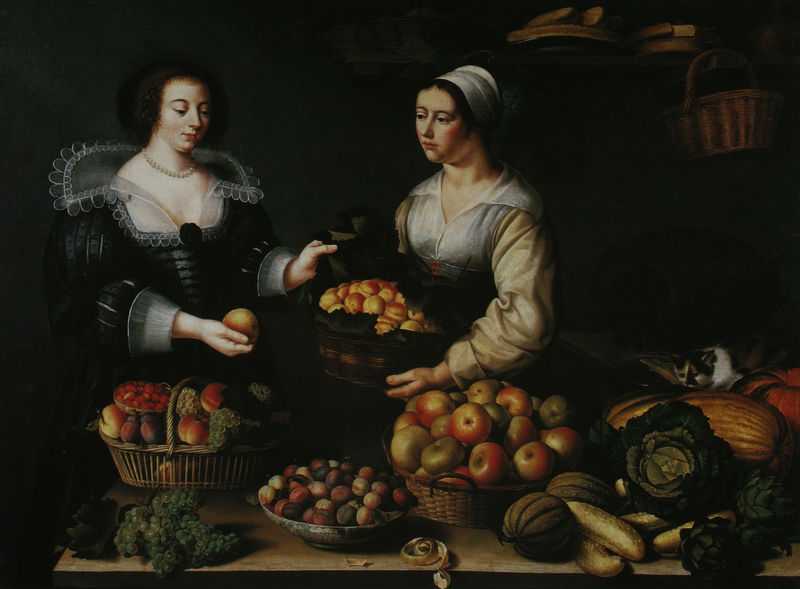
Titel: Beim Obst- und Gemüsehändler
Künstler: Louise Moillon
Standort: Paris
Institution: Louvre
Schlagwörter: dunkel, gemälde, hand, schatten, weiß, frauen, gelb, grün, menschen, ocker, ausschnitt, braun, frau, frisur, grau, haar, hell, holz, kleid, kleider, licht, orange, raum, schmuck, schwarz, tisch, zimmer, blick, dame, obst, rot, tier, tuch, beige, haube, hemd, regal, wand, angebot, augen, bluse, diener, dienerin, falten, gesicht, kleidung, kragen, schale, spitze, teller, ärmel, hals, holland, hände, niederlande, norden, gewand, haare, kostüm, reich, stoff, adel, spitzen, blatt, perlen, genre, feigen, frucht, früchte, gemüse, henkel, kohl, kürbis, schalen, stilleben, stillleben, trauben, adelige, fell, apfel, äpfel, magd, schrank, liegen, geschäft, zwei, mieder, blusen, ernte, körbe, kette, klein, herbst, markt, essen, kopftuch, bedienstete, dienstmädchen, korb, brot, bretter, stil, zeigen, perlenkette, birne, gurken, melone, katze, verkauf, weidenkorb, porzellan, groß, beeren, brett, erdbeeren, kundin, verkäuferin, hauben, kontrolle, tischplatte, betrachten, china, küche, köchin, weintrauben, anbieten, geschnürt, salat, pfirsich, bran, niedergeschlagen, salate, reif, oktober, adlige, spitzenkragen, kaufen, regale, kochen, aprikose, aprikosen, kürbisse, melonen, pfirsiche, traube, zitrone, dienstmagd, nüsse, händlerin, marktfrau, marktstand, weinblatt, zitronenschale, pflaumen, vorrat, fayence, gurke, regalbrett, erdbeere, himbeeren, wirsing, mietze, geälde, prüfen, überprüfen, edelfrau, dienen, bananen, reich und arm, herrin, aristokratin, marillen, artischocken, obstladen, kohlköpfe, aprokisen, auswählen, esichter, käuferin, traueb, weintraugen, n, obstverkäuferin, margd, margdt, soziale ungleichheit